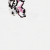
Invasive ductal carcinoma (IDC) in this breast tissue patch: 0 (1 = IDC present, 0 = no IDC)